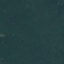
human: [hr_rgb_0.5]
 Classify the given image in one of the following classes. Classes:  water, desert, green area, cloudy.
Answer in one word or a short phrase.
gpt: green area